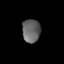
Tissue: lung
Cell type: Myeloid cells
Senescence score: 0.6404
Nuclear area (px): 412
Mean DAPI intensity: 100.192